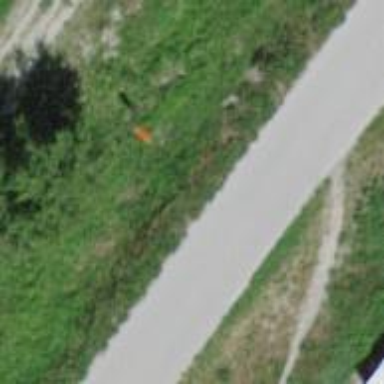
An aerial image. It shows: Pole supporting roof covering pipeline marker.